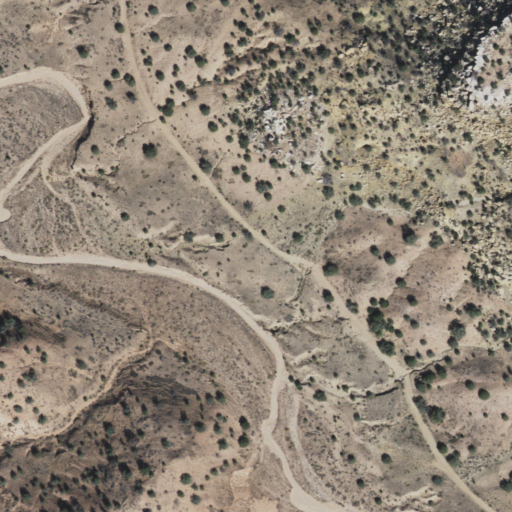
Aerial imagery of valley in Arizona named Bluebird Canyon containing shrub and evergreen forest